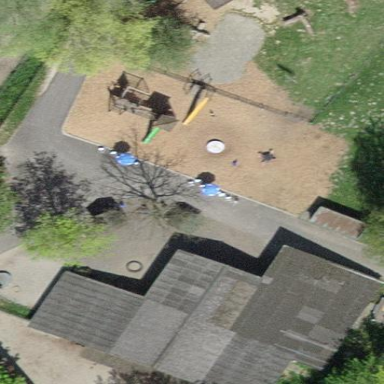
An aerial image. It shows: Playground area for leisure land.